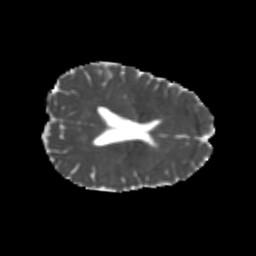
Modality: MD
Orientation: axial
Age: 24
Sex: female
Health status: healthy
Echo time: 0.074 s